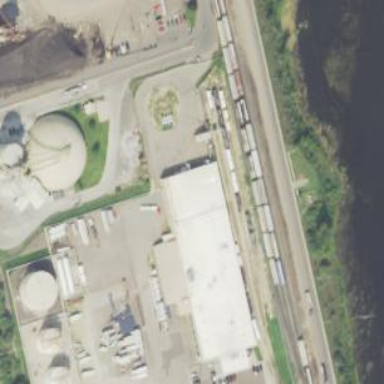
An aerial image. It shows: Industrial building.